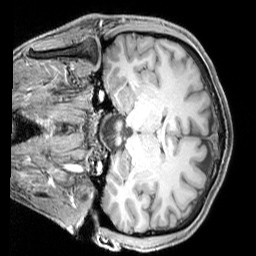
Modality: T1w
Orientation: coronal
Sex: male
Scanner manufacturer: siemens
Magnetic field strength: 3 T
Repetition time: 2.3 s
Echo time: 0.00226 s